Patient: sex M, age 57
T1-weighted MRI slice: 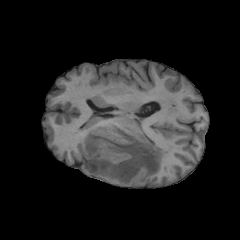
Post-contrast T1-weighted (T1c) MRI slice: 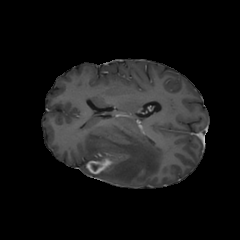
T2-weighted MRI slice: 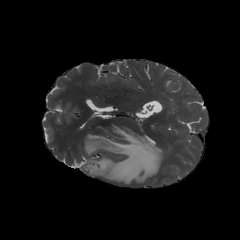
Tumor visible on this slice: yes
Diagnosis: Glioblastoma, IDH-wildtype
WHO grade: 4